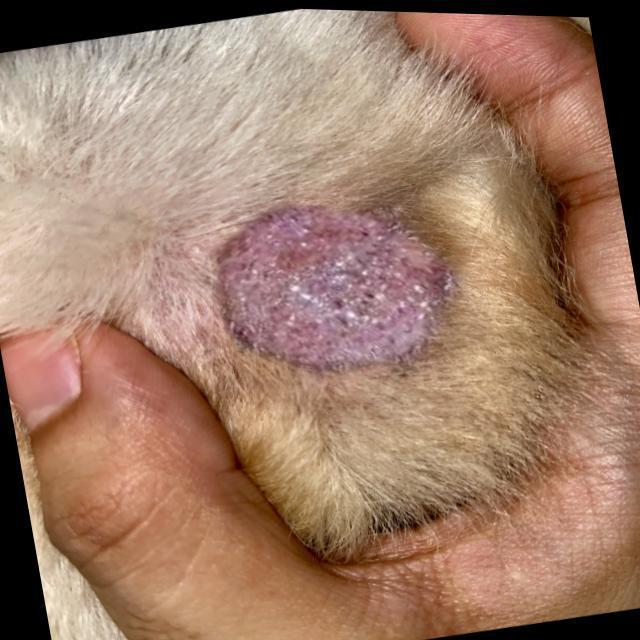
Canine ringworm (Dermatophytosis) — fungal infection caused by Microsporum or Trichophyton. Presents with circular alopecia, scaling, crusting, and broken hairs.